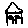
Label: house